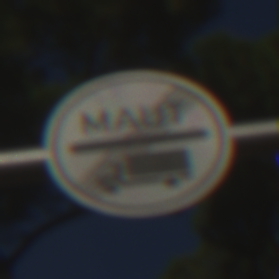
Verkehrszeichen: EndeMautpflicht
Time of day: MorningAfternoon
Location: Outdoor (Suburban)
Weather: Clear
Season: NotSpecified
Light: Natural